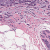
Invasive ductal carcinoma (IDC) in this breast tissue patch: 1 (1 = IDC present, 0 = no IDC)